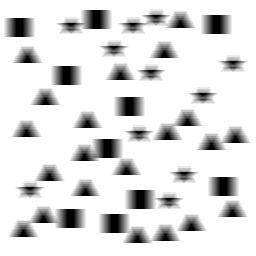
Squares: 10
Triangles: 21
Stars: 11
Total shapes: 42